Question: I using MPMediaPlayerController and i need hide elements of UI permanently.
But i can see it when player start play video, 2 seconds later it hide.
I using:
'setControlStyle:MPMovieControlModeHidden'.

'''
player = [[MPMoviePlayerController alloc] initWithContentURL:[NSURL URLWithString:@"http://catholictvhd-lh.akamaihd.net/i/ctvhd_1@88148/index_3_av-p.m3u8"]];
[player.view setFrame:self.view.bounds];
player.view.backgroundColor = [UIColor blueColor];
player.view.autoresizingMask = UIViewAutoresizingFlexibleWidth | UIViewAutoresizingFlexibleHeight;
CGSize maxSize;
if([[UIScreen screens]count] > 1) {
[self logIt:@"External screen is available"];
newwindow = [[UIWindow alloc] init];
// There is a external display.
UIScreenMode *maxScreenMode;
for(int i = 0; i < [[[[UIScreen screens] objectAtIndex:1] availableModes]count]; i++)
{
UIScreenMode *current = [[[[UIScreen screens]objectAtIndex:1]availableModes]objectAtIndex:i];
if(current.size.width > maxSize.width)
{
maxSize = current.size;
maxScreenMode = current;
}
}
UIScreen *external = [[UIScreen screens] objectAtIndex:1];
external.currentMode = maxScreenMode;
[self logIt:[NSString stringWithFormat:@"%@",maxScreenMode]];
newwindow.screen = external;
// setting external display size.
CGPoint point = CGPointMake(0.0f, 0.0f);
//CGSize size = CGSizeMake(1024.0f, 768.0f);
CGSize size = maxSize;
CGRect frame = player.view.frame;
frame.origin = point;
frame.size.width = size.width;
frame.size.height = size.height;
[player.view setFrame:frame];
[player setControlStyle:MPMovieControlModeHidden];
[player setFullscreen:YES animated:YES];
player.shouldAutoplay = YES;
[player prepareToPlay];
[player play];
'''
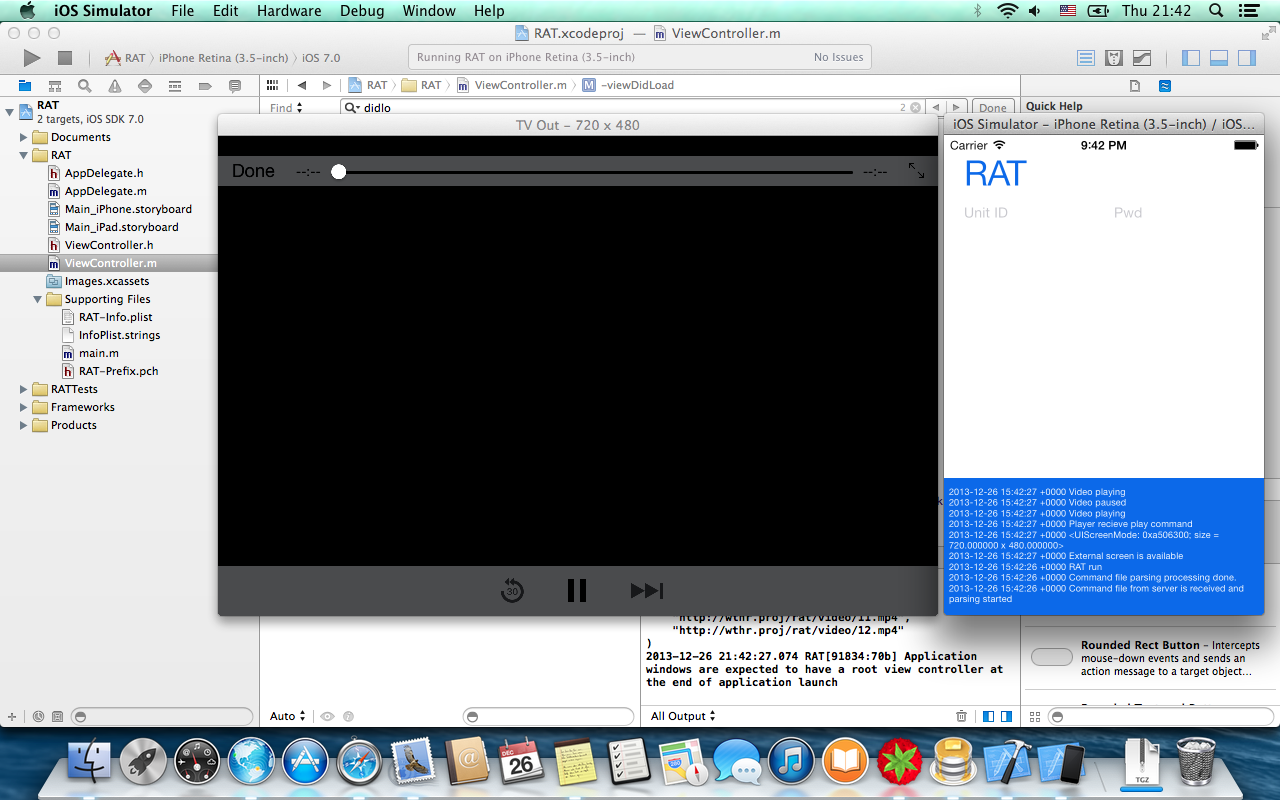
Answer: '''
player.moviePlayer.controlStyle = MPMovieControlStyleNone; // to hide controls
'''
Before playing the video you have to add subview as MPMoviePlayerController
Add this line before play
'''
[self.view addSubview:player.view];
'''